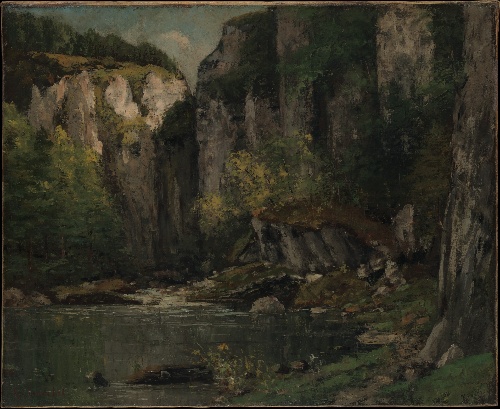
Title: River and Rocks
Artist: Gustave Courbet
Artist bio: French, Ornans 1819–1877 La Tour-de-Peilz
Date: 1873–77
Object type: Painting
Classification: Paintings
Medium: Oil on canvas
Dimensions: 19 5/8 x 23 7/8 in. (49.8 x 60.6 cm)
Department: European Paintings
Credit line: From the Collection of James Stillman, Gift of Dr. Ernest G. Stillman, 1922
Accession year: 1922
Repository: Metropolitan Museum of Art, New York, NY
Tags: Rivers|Landscapes